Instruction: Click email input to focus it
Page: traveler
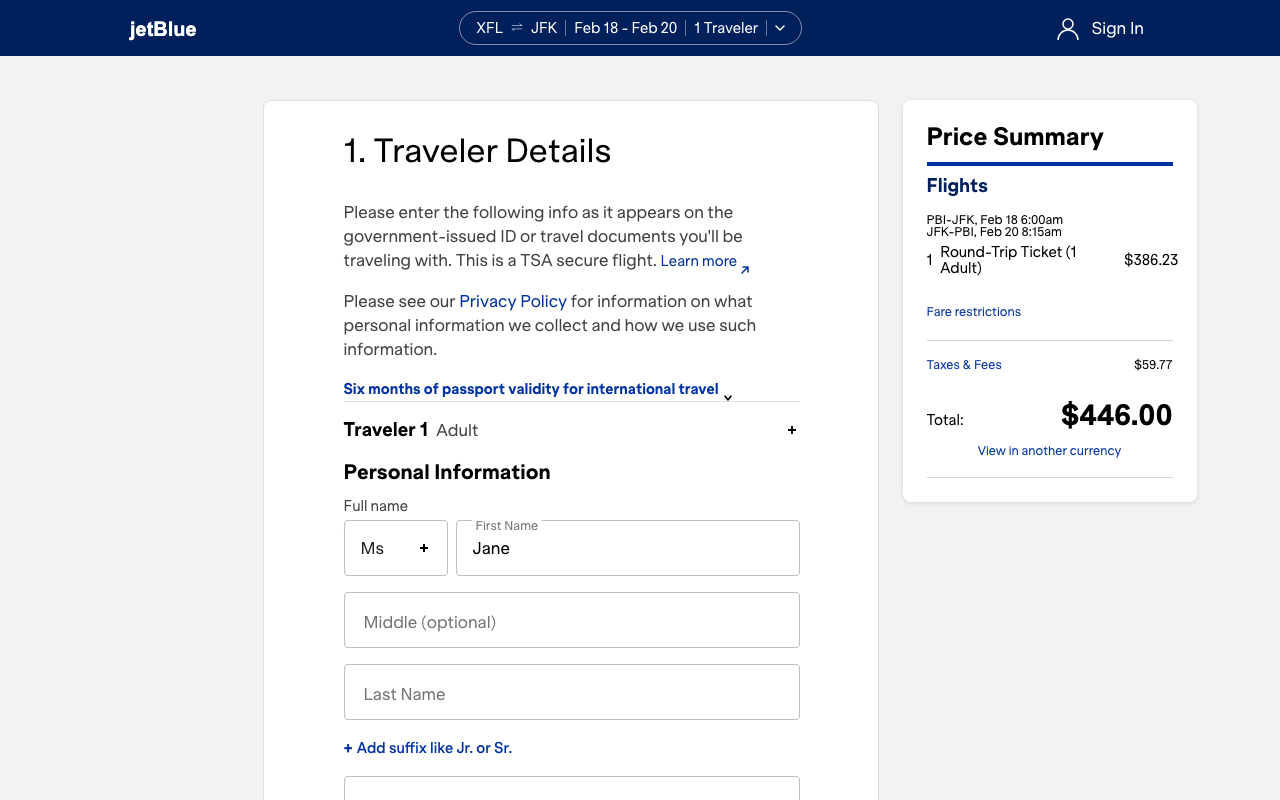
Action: click